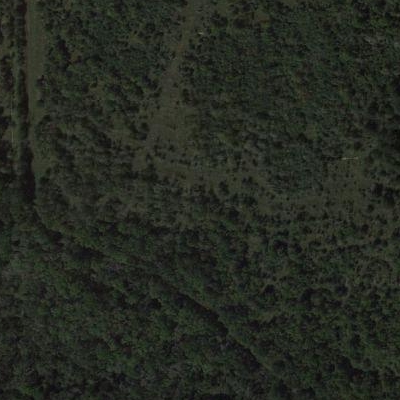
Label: eForest